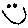
Label: smiley face